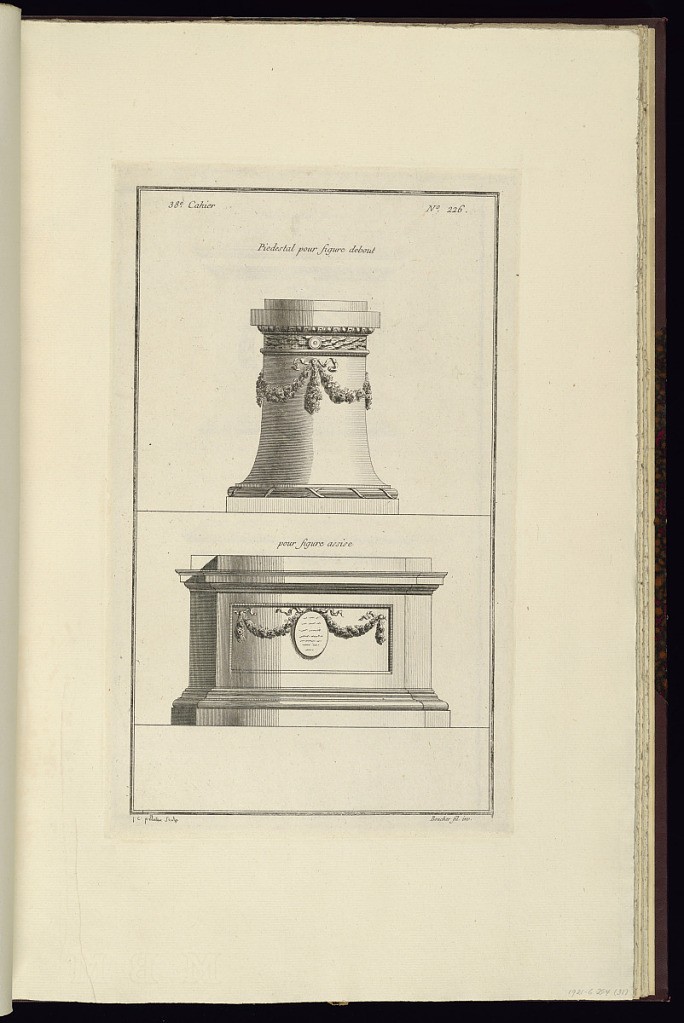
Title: Piedestal pour figure debout [et] pour figure assise
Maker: Juste-François Boucher, French, 1736 – 1782
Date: ca. 1775
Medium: Engraving on off white laid paper
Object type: Print
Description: Two designs for pedestals, one for a standing figure (top) and one for a seated figure (bottom). The pedestals are decorated with ornament motifs including egg and dart, garland, bound leaf, ribbon, and medallion. The plate is signed.